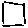
Label: square